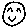
Label: smiley face